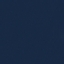
Land use / land cover class: SeaLake